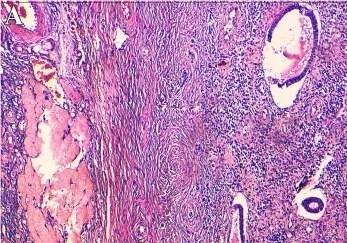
Histologic aspects of the ovarian tumors. A (right ovary): the histological image showing ovarian parenchyma infiltrated by a diffuse tumoral proliferation. A focus of endometriosis is shown (Hematoxylin and eosin stain x 100).
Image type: pathology (h&e)